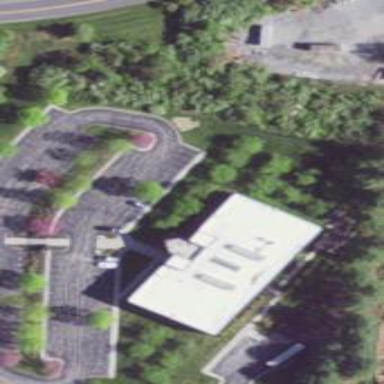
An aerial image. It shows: Office building.